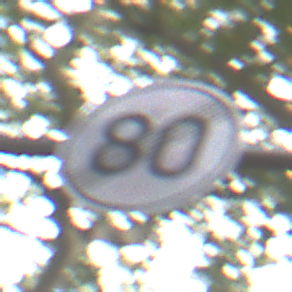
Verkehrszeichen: EndeGeschwindigkeit80
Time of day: MorningAfternoon
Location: Outdoor (Urban)
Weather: Overcast
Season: NotSpecified
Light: Natural